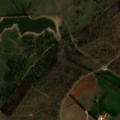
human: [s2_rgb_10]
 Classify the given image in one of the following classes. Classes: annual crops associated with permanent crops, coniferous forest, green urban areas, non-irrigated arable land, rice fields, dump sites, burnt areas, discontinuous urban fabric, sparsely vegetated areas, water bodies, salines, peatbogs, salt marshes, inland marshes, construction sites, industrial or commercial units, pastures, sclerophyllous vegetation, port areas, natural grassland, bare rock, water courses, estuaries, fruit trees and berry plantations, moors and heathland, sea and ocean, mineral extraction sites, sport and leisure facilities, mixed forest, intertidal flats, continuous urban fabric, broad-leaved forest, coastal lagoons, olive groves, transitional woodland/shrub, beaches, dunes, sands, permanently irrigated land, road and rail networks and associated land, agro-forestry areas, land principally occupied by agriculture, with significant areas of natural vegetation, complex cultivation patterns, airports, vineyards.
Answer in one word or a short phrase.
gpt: non-irrigated arable land, pastures, broad-leaved forest, natural grassland, transitional woodland/shrub